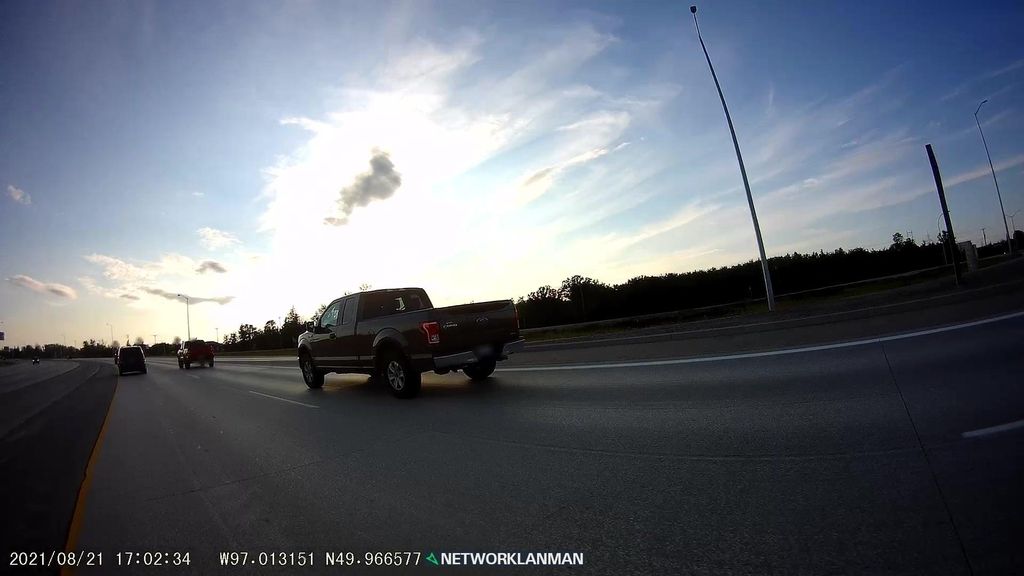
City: winnipeg